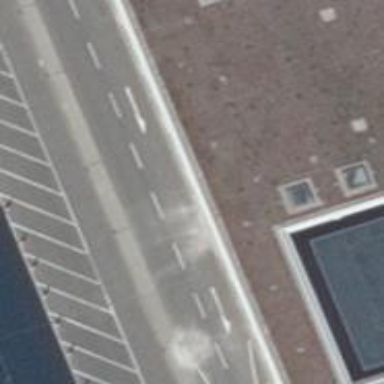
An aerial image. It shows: Footway.